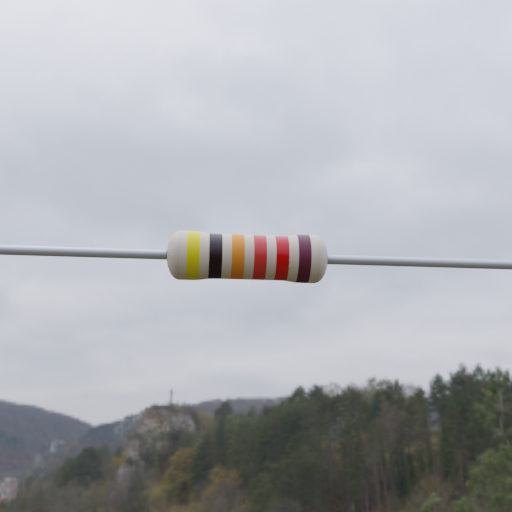
Resistor colour bands (in order): yellow, black, orange, red, red, brown